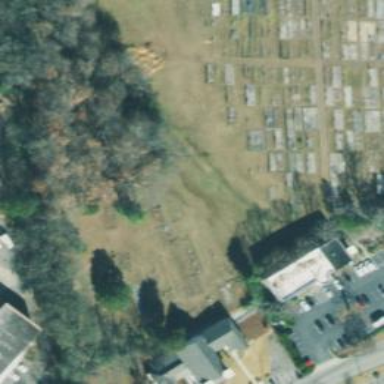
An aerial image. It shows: Cemetery.